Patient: sex F, age 44
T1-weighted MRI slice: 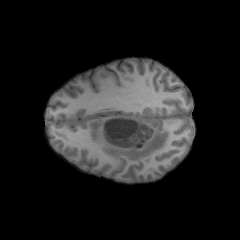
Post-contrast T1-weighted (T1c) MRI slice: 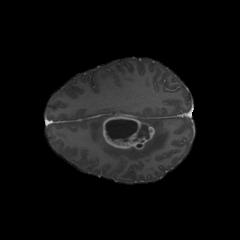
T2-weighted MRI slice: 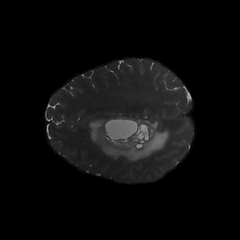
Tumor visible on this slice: yes
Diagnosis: Glioblastoma, IDH-wildtype
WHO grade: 4